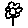
Label: flower